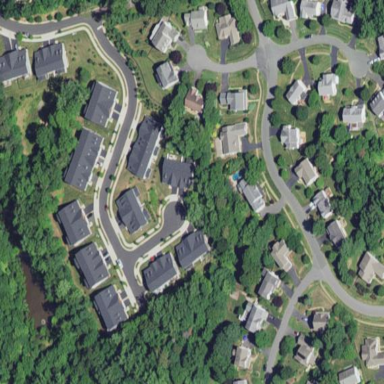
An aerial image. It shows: Condominium in residential area.